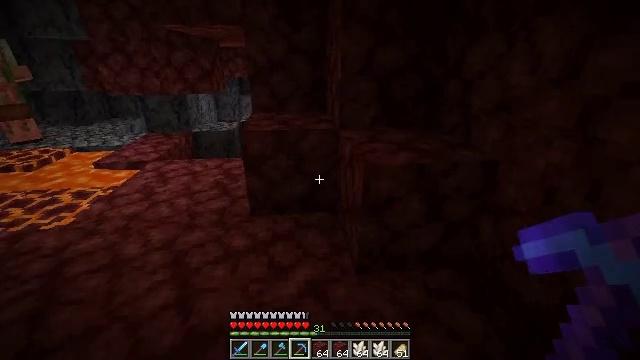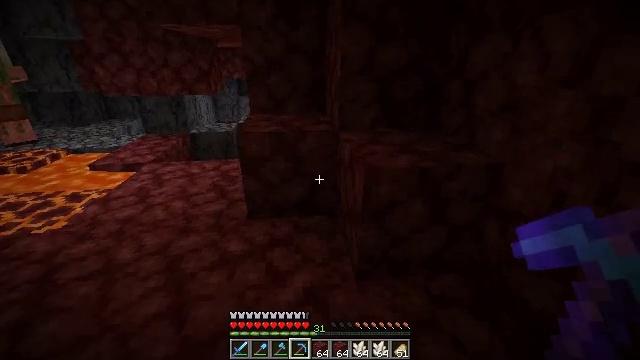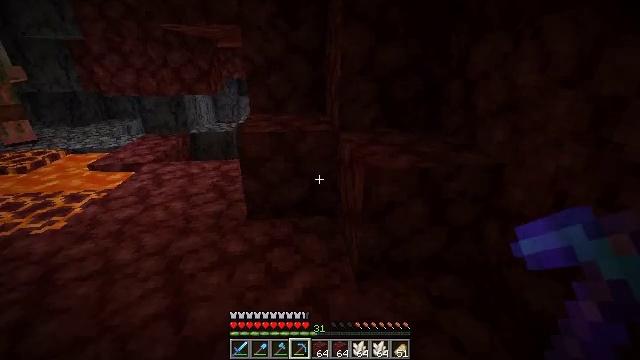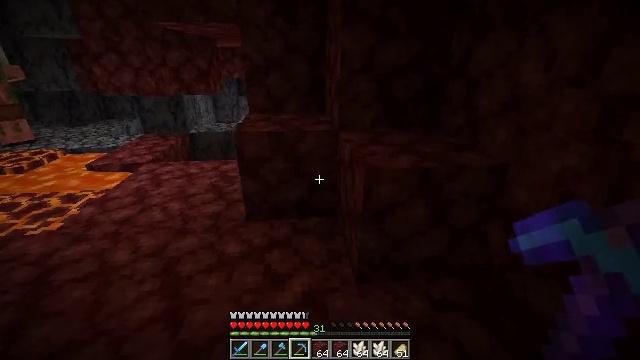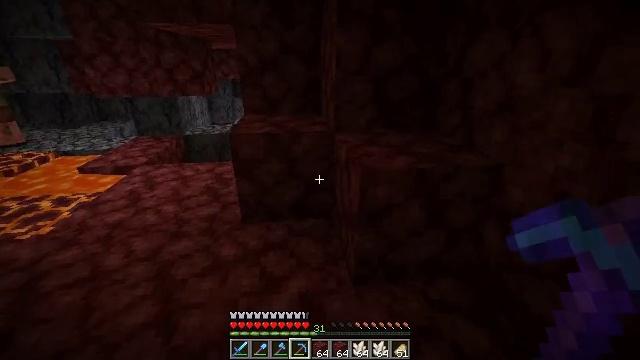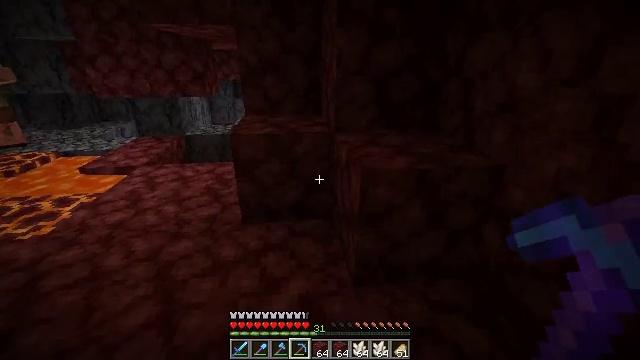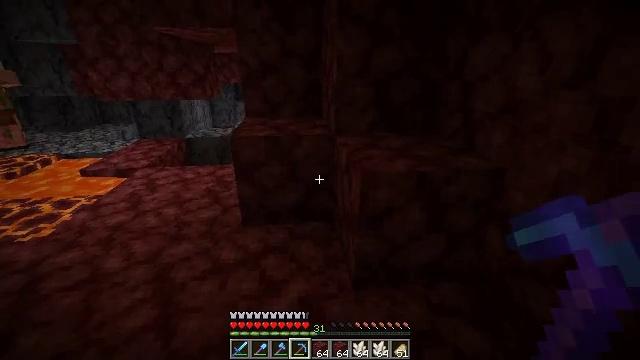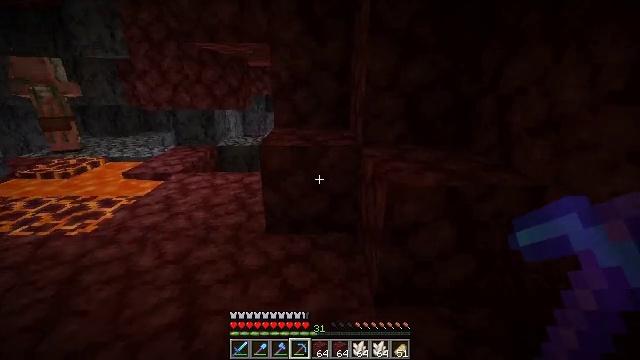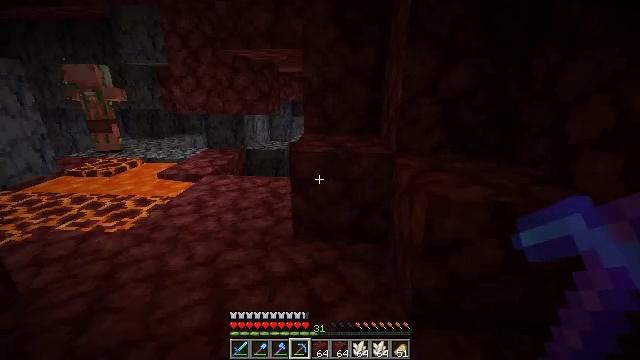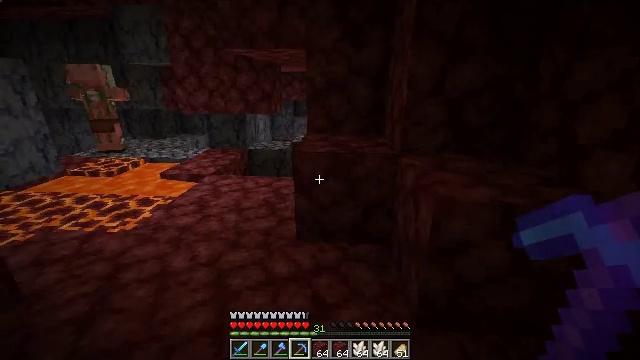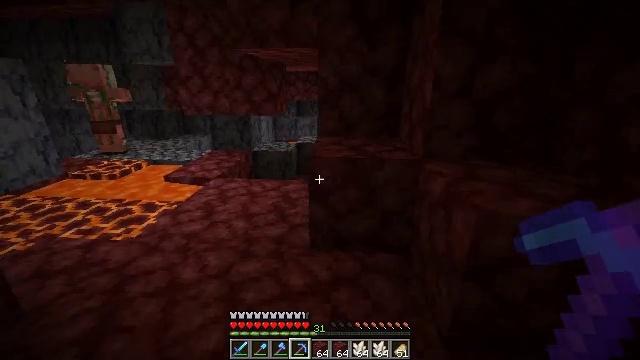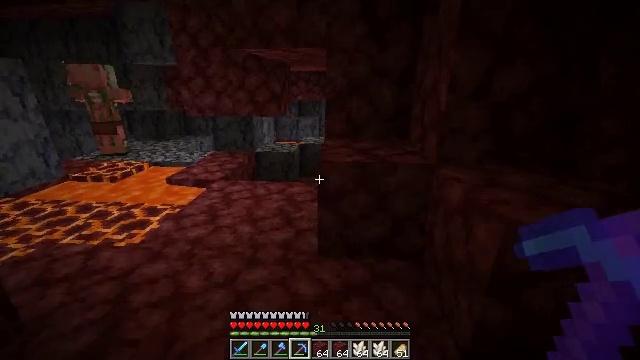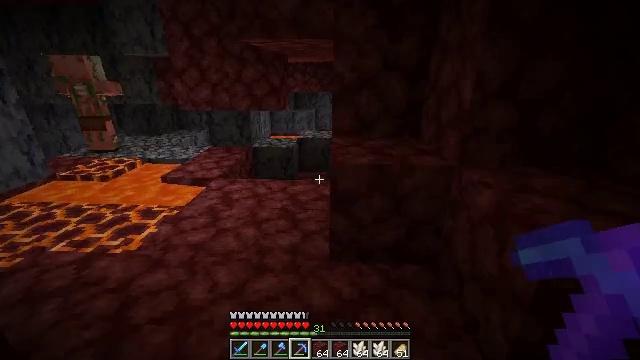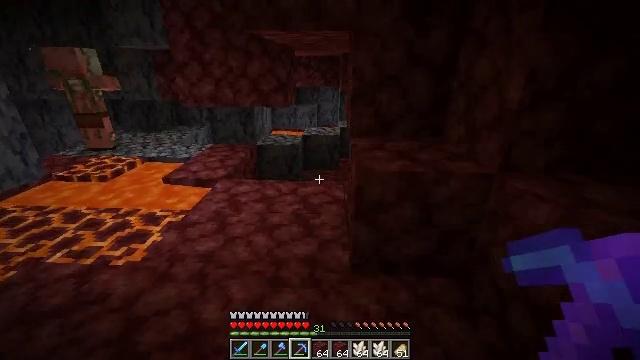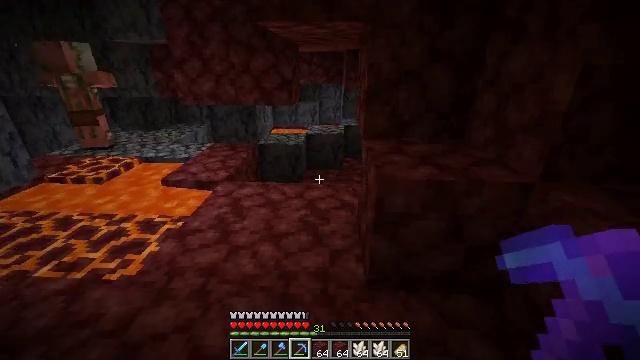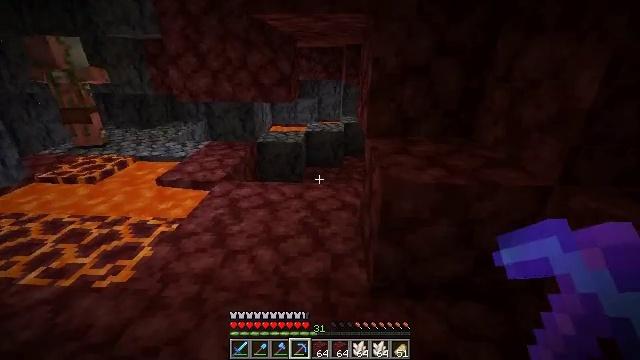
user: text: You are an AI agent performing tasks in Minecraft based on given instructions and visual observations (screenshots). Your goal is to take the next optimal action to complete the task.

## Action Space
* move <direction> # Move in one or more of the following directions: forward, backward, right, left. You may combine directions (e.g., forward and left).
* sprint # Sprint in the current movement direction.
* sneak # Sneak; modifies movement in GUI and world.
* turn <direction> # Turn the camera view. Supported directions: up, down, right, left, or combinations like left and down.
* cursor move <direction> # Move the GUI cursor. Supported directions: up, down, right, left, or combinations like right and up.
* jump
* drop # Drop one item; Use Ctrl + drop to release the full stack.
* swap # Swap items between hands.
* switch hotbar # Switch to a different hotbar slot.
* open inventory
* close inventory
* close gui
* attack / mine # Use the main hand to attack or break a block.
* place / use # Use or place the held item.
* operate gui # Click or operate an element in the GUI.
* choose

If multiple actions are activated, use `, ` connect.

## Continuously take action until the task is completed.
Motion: motion action
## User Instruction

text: Smash the glowstone with a tool.
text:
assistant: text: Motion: no_op
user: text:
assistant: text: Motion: no_op
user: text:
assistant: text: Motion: no_op
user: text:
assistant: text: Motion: no_op
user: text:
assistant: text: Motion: no_op
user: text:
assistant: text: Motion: no_op
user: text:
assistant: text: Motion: turn left and up
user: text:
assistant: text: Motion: move forward and move left, turn left and up
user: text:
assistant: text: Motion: move forward and move left
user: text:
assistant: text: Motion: move forward and move left
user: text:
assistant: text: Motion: move forward and move left
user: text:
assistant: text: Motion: move forward and move left, turn right and down
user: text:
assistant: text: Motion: move forward and move left, turn down
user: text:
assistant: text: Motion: move forward
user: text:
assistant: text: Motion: move forward
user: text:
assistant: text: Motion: move forward
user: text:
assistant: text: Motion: move forward
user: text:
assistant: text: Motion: move forward
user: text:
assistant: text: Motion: move forward, turn down
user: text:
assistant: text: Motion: move forward, turn right and down
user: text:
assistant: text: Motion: move forward, turn right and down
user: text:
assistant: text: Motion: move forward
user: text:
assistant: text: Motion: move forward
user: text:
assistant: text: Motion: move forward
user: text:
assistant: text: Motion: move forward
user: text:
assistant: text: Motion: move forward, turn right
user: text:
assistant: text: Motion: move forward, turn right
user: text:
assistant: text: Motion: move forward and move left, turn right
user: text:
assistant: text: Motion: move forward and move left, turn right and up
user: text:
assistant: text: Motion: move forward and move left, turn right and up